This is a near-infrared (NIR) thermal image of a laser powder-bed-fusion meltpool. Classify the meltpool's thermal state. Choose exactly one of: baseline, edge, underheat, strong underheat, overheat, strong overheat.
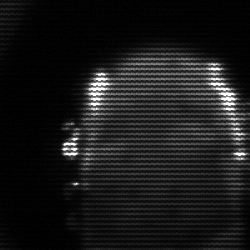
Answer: baseline